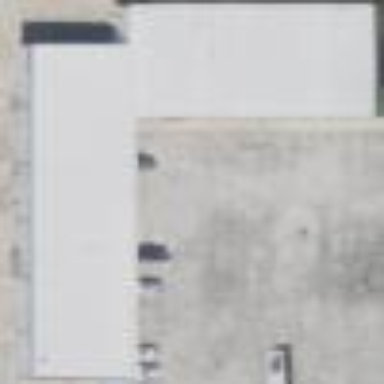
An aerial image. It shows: Building.